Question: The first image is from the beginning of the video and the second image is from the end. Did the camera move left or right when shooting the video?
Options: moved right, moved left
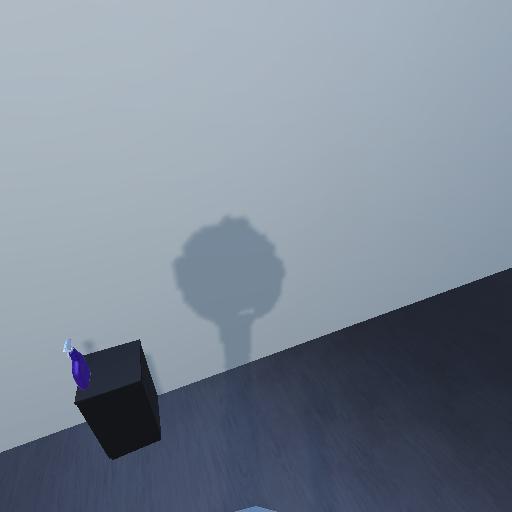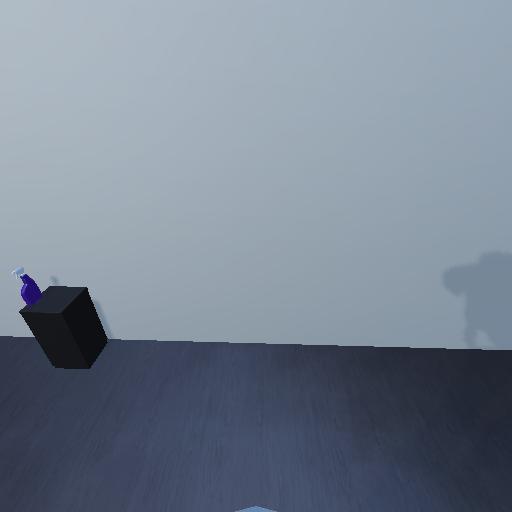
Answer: moved right